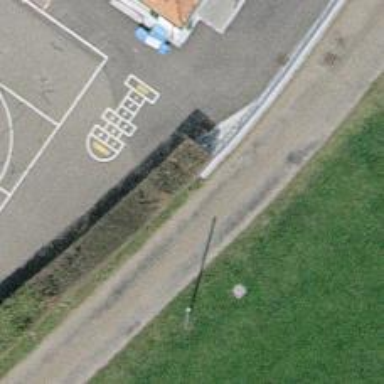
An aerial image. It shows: Hedge barrier.